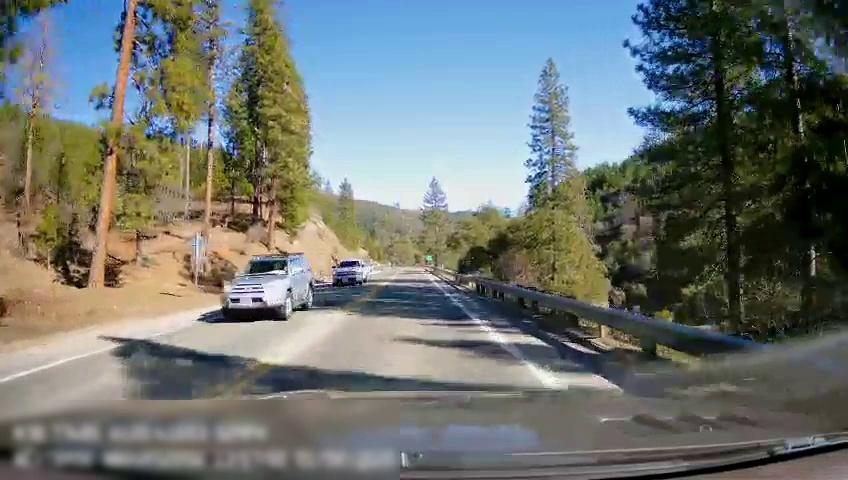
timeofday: Day
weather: Sunny
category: Drivable Space
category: Drivable Space
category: Vehicles | SUV
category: Vehicles | Truck
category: Lanes | Opposite Lane
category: Lanes | Current Lane
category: Lanes | Opposite Lane
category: Lanes | Current Lane